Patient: sex M, age 51
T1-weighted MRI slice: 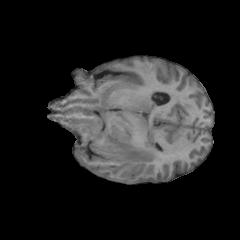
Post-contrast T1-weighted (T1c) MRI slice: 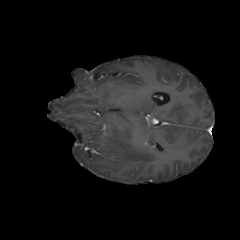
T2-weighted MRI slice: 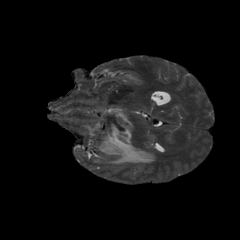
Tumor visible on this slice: yes
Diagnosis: Glioblastoma, IDH-wildtype
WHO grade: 4